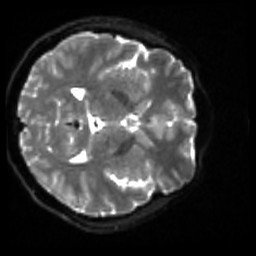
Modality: sbref
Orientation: axial
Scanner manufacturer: siemens
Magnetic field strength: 3 T
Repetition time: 4 s
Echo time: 0.0594 s